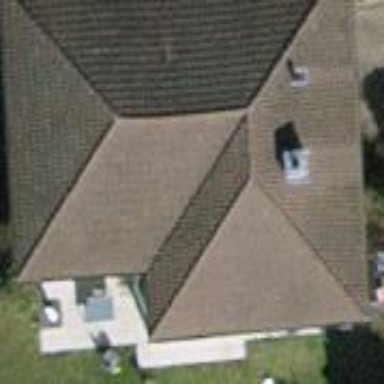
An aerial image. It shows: Building with tile roof.